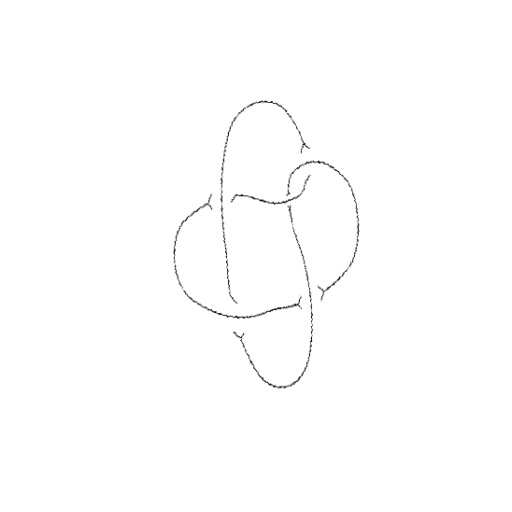
Crossing number: 5